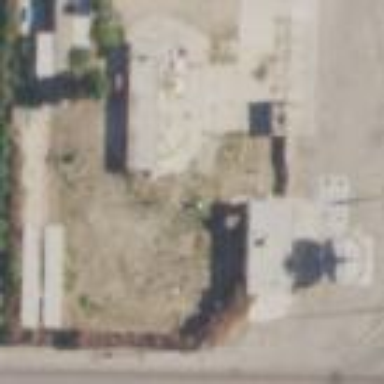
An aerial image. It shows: Commercial area containing car repair shop.